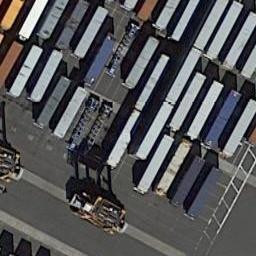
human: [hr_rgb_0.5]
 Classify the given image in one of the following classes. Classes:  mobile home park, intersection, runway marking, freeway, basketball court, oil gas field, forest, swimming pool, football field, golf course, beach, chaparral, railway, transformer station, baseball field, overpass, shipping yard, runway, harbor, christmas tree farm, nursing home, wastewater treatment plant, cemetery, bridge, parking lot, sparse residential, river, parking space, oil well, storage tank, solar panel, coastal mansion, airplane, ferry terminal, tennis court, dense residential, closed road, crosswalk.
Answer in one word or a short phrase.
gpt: shipping yard